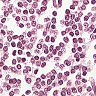
Metastatic tissue present: no